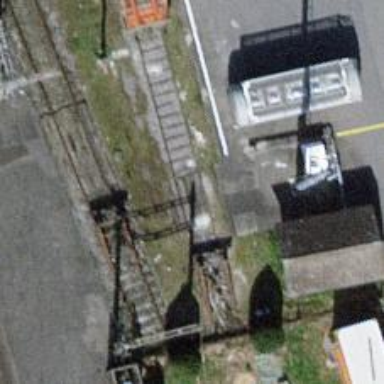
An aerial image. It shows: Railway buffer stop.